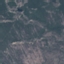
Land use / land cover class: HerbaceousVegetation